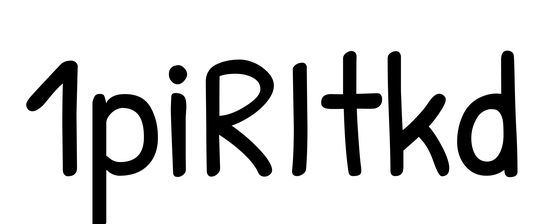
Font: PatrickHand-Regular